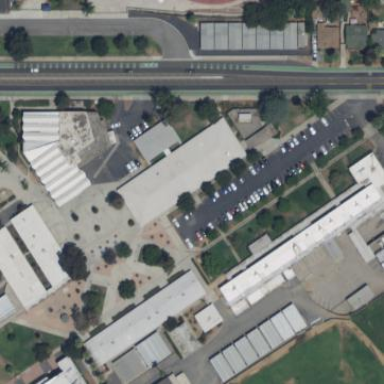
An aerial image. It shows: School building.